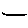
Label: line